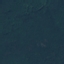
Land use / land cover class: Forest